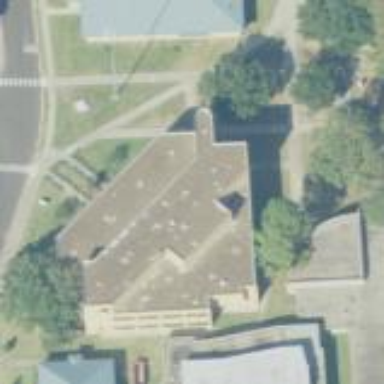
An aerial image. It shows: University building.